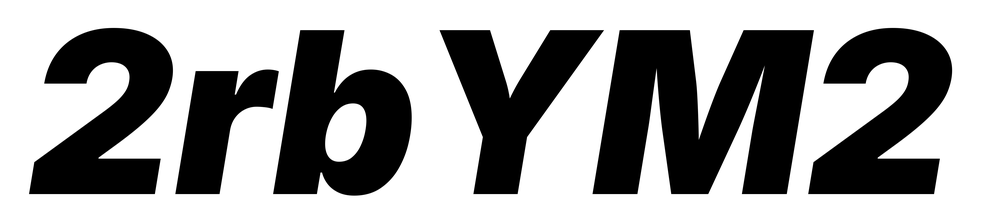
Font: Inter-Italic_Black_Italic